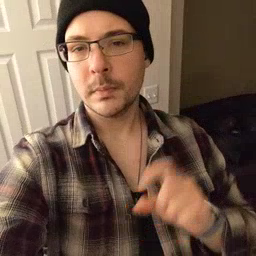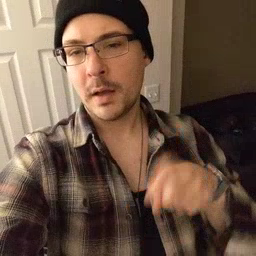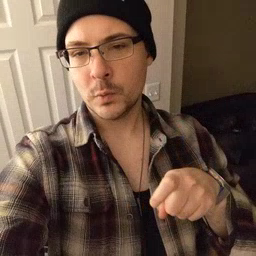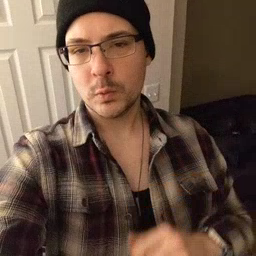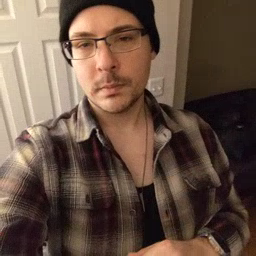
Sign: haveto